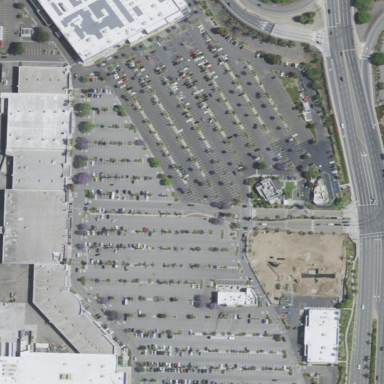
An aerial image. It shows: Parking area.